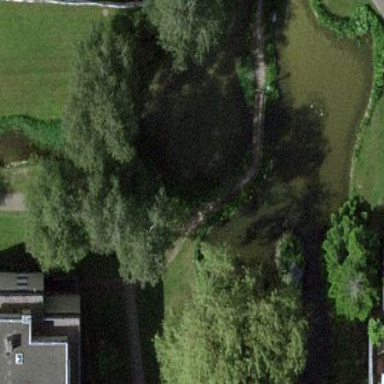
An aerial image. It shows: Peaceful pond surrounded by nature.